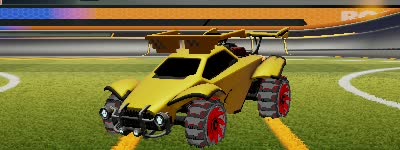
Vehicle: octane